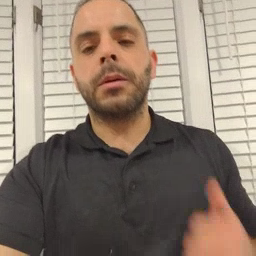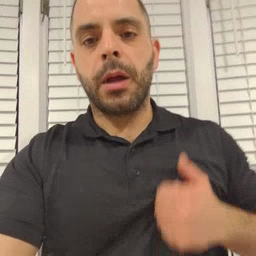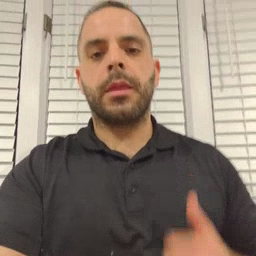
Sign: bath